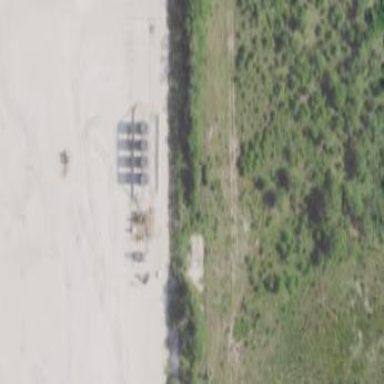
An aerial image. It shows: Industrial wellsite.